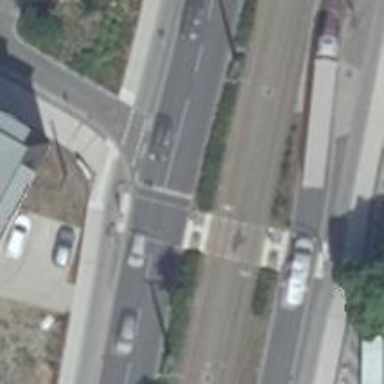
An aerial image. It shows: Railway crossing with traffic signals.